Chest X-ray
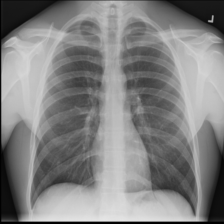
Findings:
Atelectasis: negative
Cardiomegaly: negative
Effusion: negative
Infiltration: positive
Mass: negative
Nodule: negative
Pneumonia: negative
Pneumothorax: negative
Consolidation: negative
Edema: negative
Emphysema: negative
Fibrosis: negative
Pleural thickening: negative
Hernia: negative